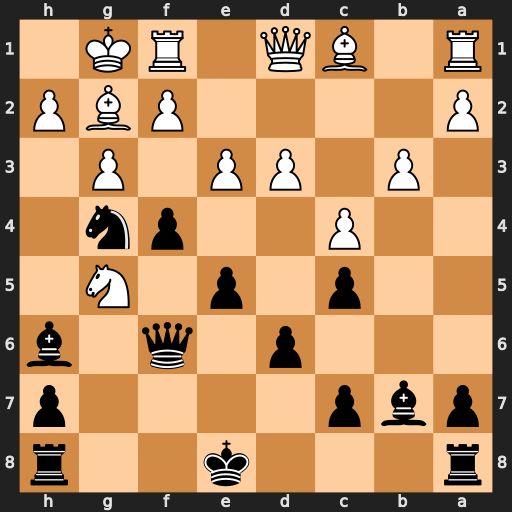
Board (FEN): r3k2r/pbp4p/3p1q1b/2p1p1N1/2P2pn1/1P1PP1P1/P4PBP/R1BQ1RK1
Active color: b
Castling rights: kq
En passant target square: -
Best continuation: Bxg2 Kxg2 Qxg5